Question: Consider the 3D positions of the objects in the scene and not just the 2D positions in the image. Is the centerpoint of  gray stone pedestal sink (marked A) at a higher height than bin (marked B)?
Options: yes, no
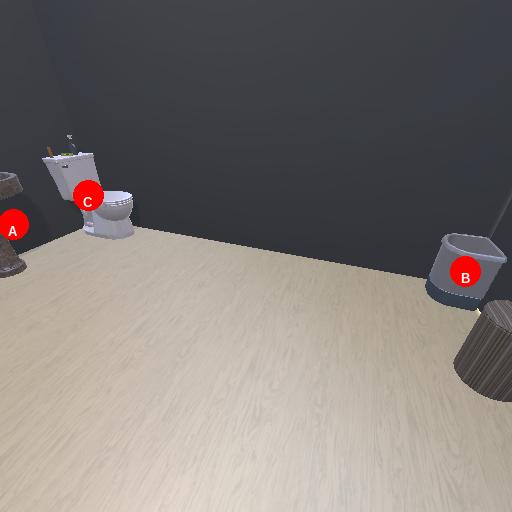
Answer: yes